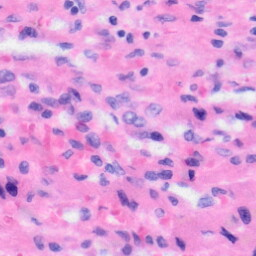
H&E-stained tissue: Liver